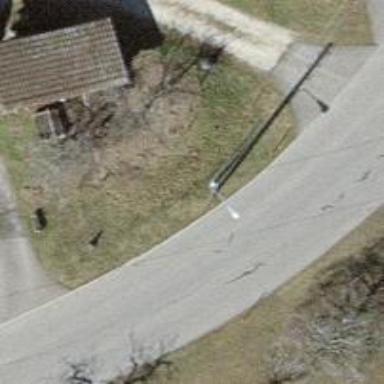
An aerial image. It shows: Guyed power pole.